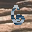
Label: 6